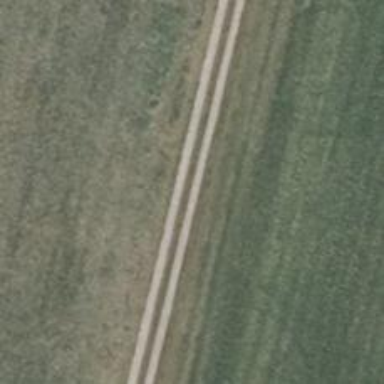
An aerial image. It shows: Track with grade3 tracktype.